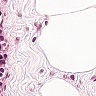
Metastatic tissue present: no